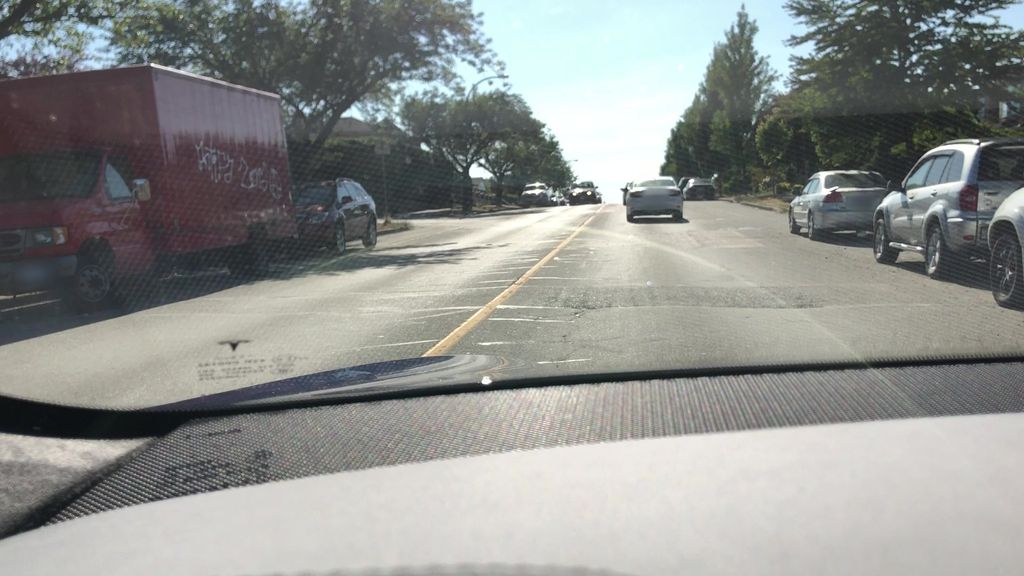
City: vancouver